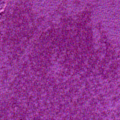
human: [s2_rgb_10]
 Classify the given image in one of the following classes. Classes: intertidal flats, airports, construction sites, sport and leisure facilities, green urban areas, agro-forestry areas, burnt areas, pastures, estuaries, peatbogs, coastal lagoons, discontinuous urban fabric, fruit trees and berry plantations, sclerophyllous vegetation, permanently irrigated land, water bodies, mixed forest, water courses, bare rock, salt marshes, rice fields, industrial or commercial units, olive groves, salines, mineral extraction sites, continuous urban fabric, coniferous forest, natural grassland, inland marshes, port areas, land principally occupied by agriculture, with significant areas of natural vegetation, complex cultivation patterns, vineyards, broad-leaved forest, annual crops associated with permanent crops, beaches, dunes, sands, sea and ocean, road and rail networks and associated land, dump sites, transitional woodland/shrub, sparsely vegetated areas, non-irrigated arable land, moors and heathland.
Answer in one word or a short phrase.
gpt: salt marshes, sea and ocean